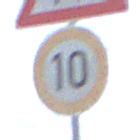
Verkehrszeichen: Geschwindigkeit10
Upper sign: FussgaengerLinks
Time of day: Midday
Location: Outdoor (Nature)
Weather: PartlyCloudy
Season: NotSpecified
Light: Natural